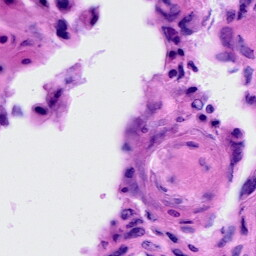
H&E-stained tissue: Cervix